You are looking at the wavelet scalogram of a bearing's acceleration signal. Based on the visible evidence, which condition applies: normal, inner_race, outer_race, ball?
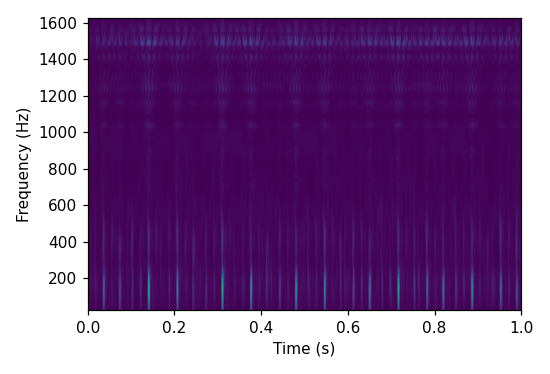
Answer: outer_race